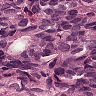
Metastatic tissue present: yes